This is a demodulated (Hilbert-envelope) spectrum computed from a bearing vibration snapshot; the dashed markers indicate where each bearing fault type would appear (BPFO, BPFI, BSF, FTF). What is the most likely bearing condition (normal, inner_race, outer_race, ball)?
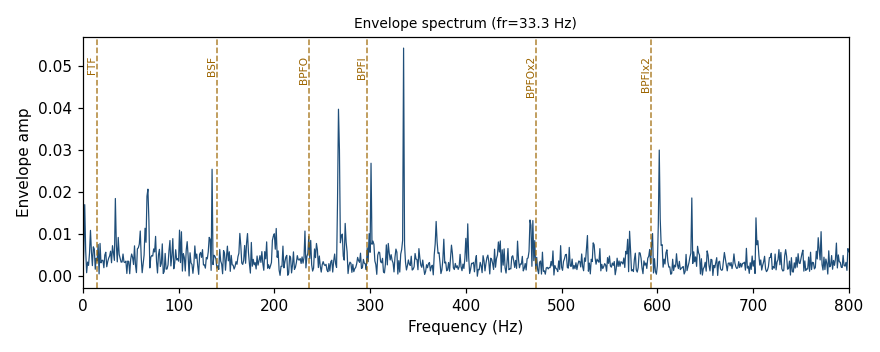
Answer: inner_race